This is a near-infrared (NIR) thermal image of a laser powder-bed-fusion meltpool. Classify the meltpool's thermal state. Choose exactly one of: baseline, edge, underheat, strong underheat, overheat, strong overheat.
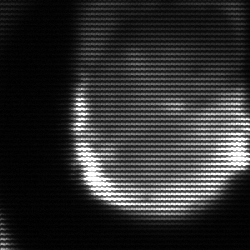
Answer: edge